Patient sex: M
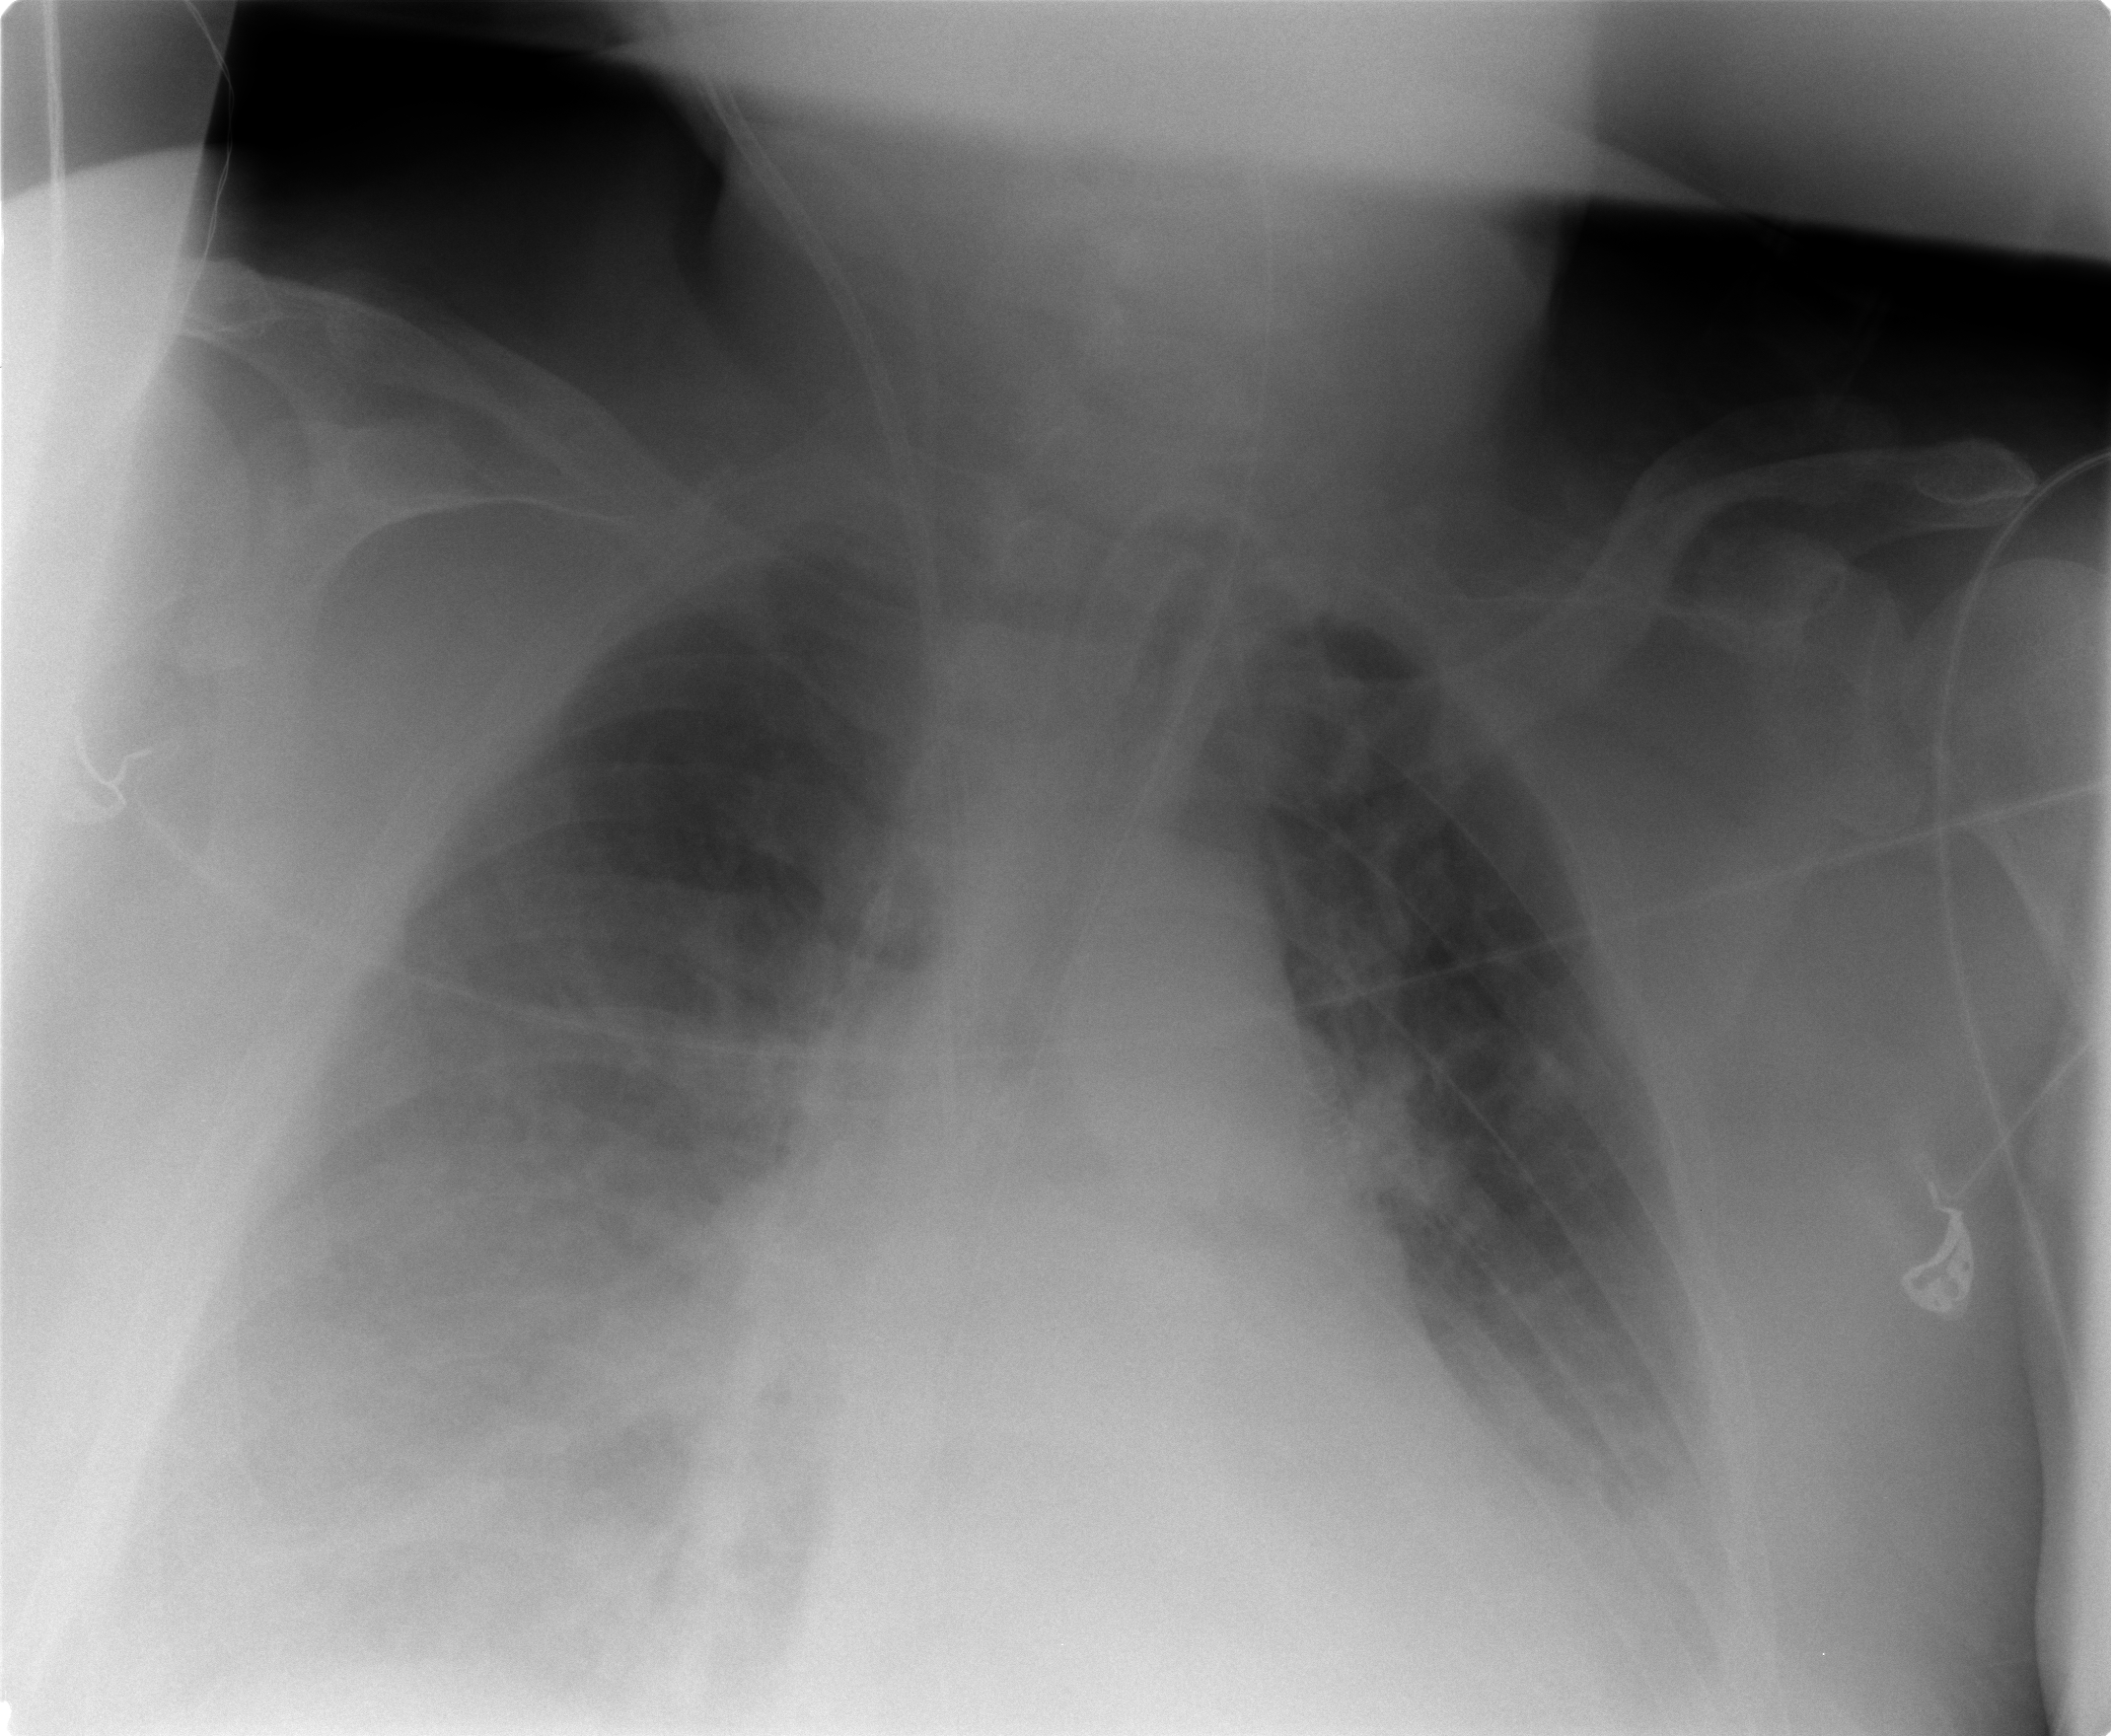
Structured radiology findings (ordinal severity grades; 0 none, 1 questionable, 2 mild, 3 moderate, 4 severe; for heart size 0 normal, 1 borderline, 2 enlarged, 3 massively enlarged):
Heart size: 2
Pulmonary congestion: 2
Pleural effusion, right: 3
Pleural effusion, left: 2
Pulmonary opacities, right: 2
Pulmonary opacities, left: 0
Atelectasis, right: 2
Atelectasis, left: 2